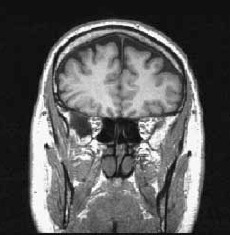
Label: notumor